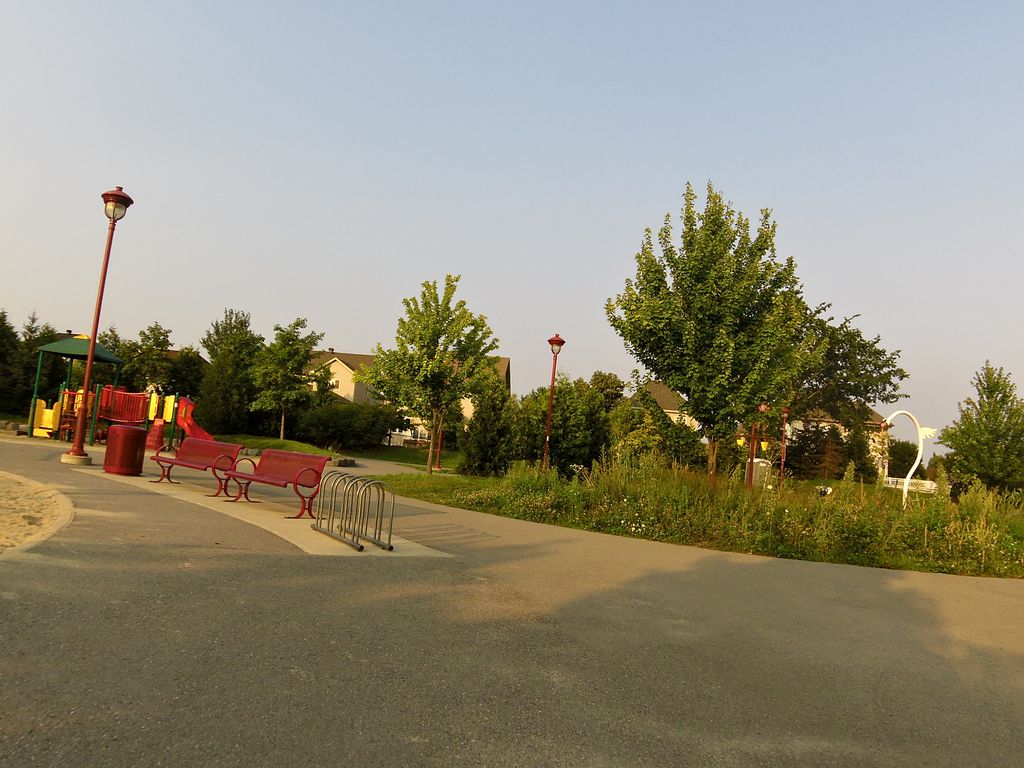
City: ottawa-gatineau